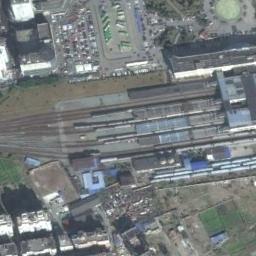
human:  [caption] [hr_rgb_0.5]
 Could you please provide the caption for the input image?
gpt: There are many buildings of different shapes beside the railway station .

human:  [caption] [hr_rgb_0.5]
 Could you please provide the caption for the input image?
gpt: There is a fully equipped railway station in the city .

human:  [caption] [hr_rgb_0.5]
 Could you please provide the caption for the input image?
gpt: The railway station is next to some buildings and grass .

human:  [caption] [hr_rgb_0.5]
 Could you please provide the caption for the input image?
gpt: The railway station has lots of railways, Some trains, Buildings, A parking lot and a square .

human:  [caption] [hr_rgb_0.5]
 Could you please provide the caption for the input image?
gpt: There are some buildings near the railway station .